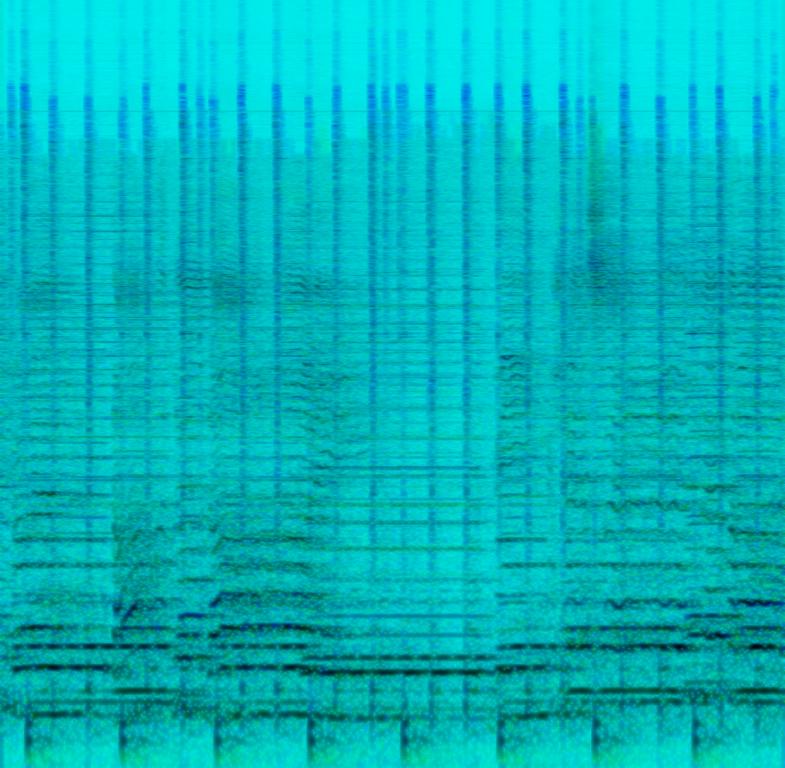
A male singer sings this emotional melody. The song is medium tempo with a steady drumming rhythm, accordion accompaniment and people singing together in unison. The song is emotional and sentimental. The song audio quality is poor.